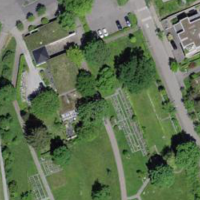
EUNIS habitat code: 53
Species observed at this site:
Epipactis palustris